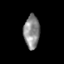
Tissue: skin
Cell type: Epithelial cells
Senescence score: 0.2878
Nuclear area (px): 518
Mean DAPI intensity: 137.747